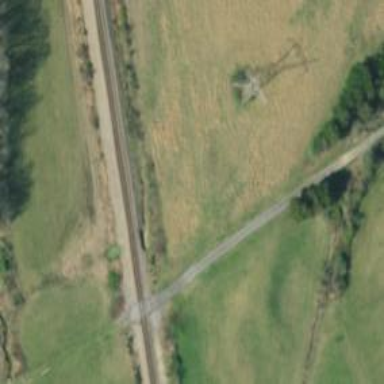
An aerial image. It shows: Railway track.